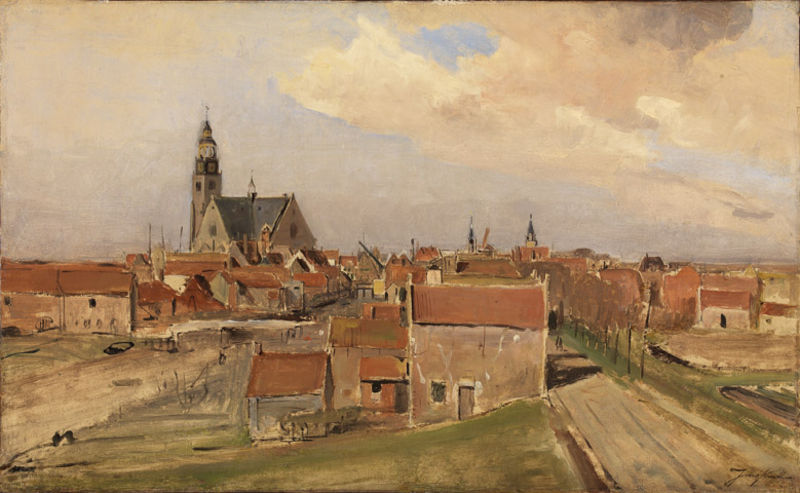
Titel: Ansicht von Maassluis
Künstler: Johan Barthold Jongkind
Standort: Karlsruhe
Institution: Staatliche Kunsthalle Karlsruhe
Schlagwörter: blau, gemälde, himmel, schatten, wolken, bäume, fluss, grün, kirchturm, landschaft, ocker, stadt, braun, fenster, grau, licht, pastell, strasse, zeichnung, dach, gras, haus, rot, weg, wiese, wolke, architektur, holland, signatur, öl, feld, felder, häuser, kirche, wege, boden, turm, leer, dorf, dächer, allee, ölgemälde, kirchen, kirchtürme, panorama, stadtansicht, straßen, türme, kran, ölmalerei, pinselduktus, mittelalter, ansiedlung, siedlung, impressionimus, turmuhr, baustelle, ziegeldächer, zeigel, himml, kräne, besiedelung, linden, dof, weichbild, wollen, rot braun, blau-weiss, siese, rote dächer, 19 jahrhundert, dächermeer, krände, rötliche wolken